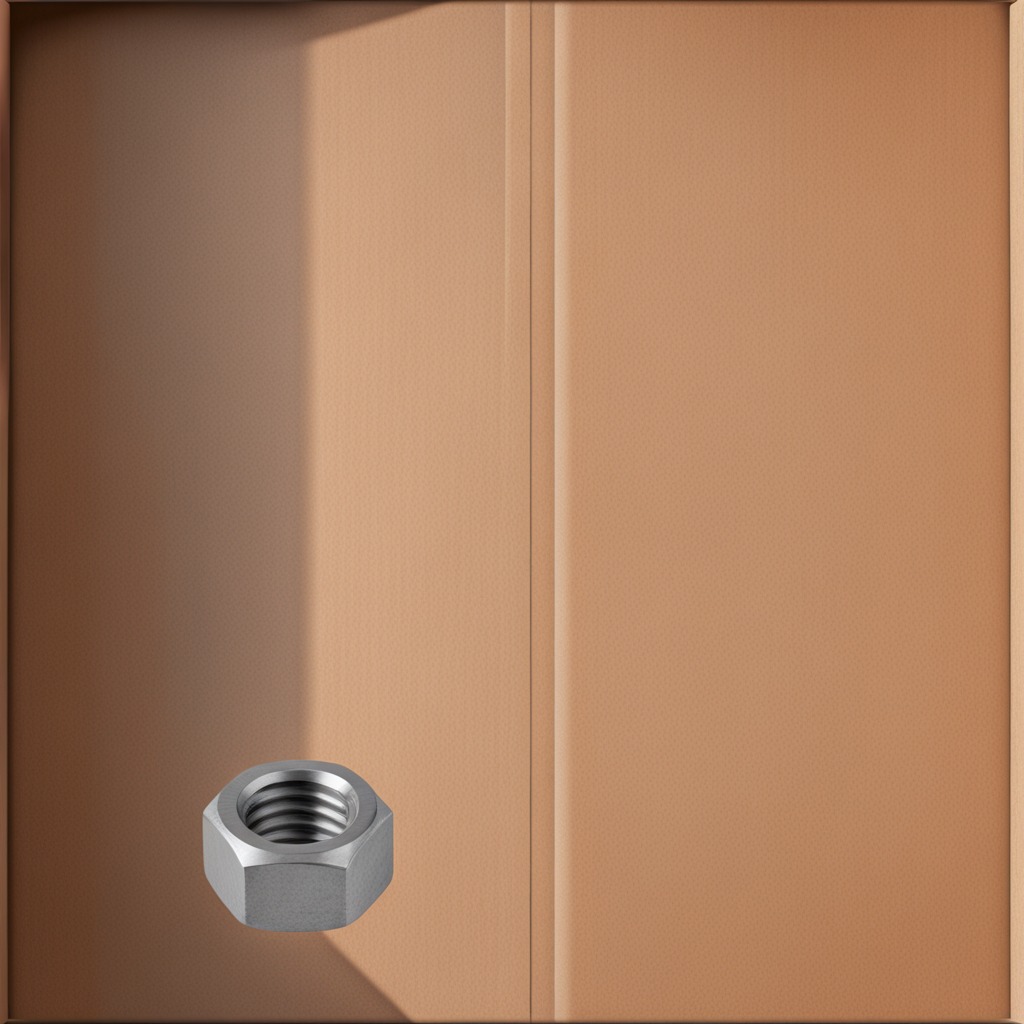
A metal nut is lying on a clean dry cardboard box surface in an outdoor workshop during daytime bright natural light soft shadows slightly creased but